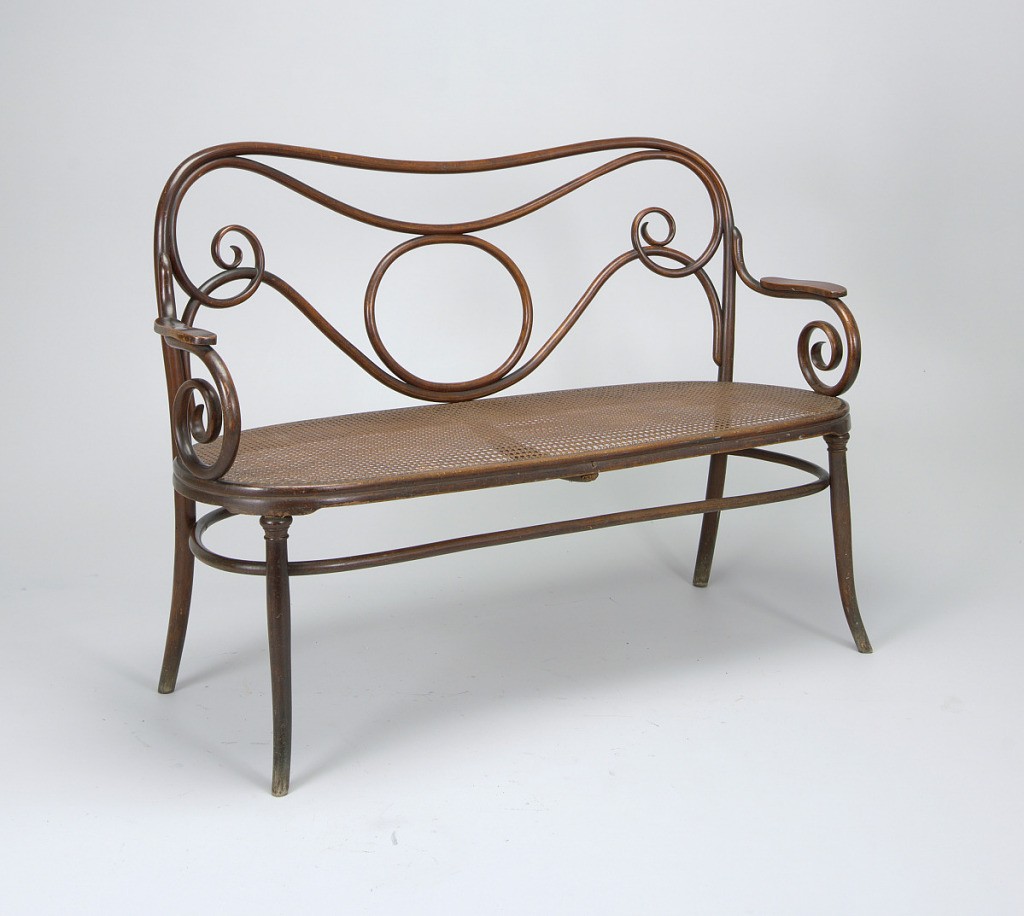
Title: No. 8
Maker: Gebrüder Thonet, Austrian, founded 1853
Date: mid-19th century
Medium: Bent beech wood, caning
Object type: Bench
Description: Settee with curved bent beachwood elements: the back composed of a wide frame enclosing two horizontal scrolling elements with an oval element in the lower center; single scrolled arm at either side with narrow, flat armrest at top; the wide caned seat on four tapering legs, the two front legs slightly out-turned; oval stretcher joined to all four legs slightly below seat.